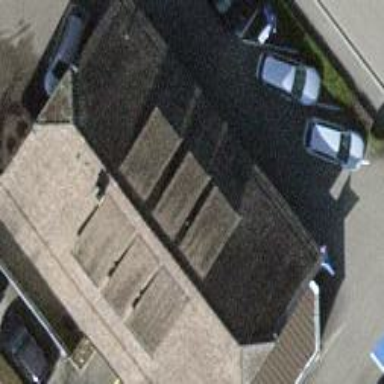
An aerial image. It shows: Car shop offering both dealer and repair services.